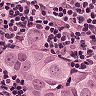
Metastatic tissue present: yes